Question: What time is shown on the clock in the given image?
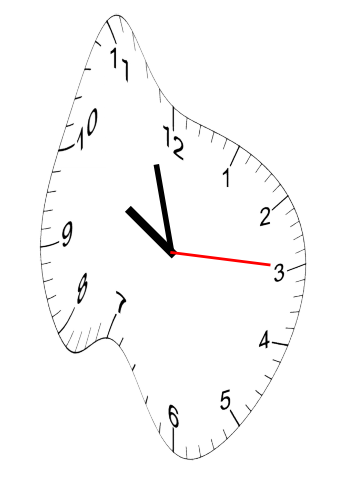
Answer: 09:57:15